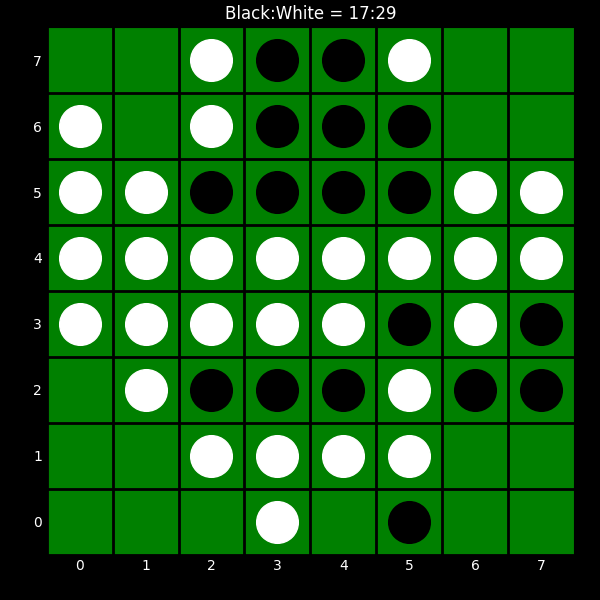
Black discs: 17
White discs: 29